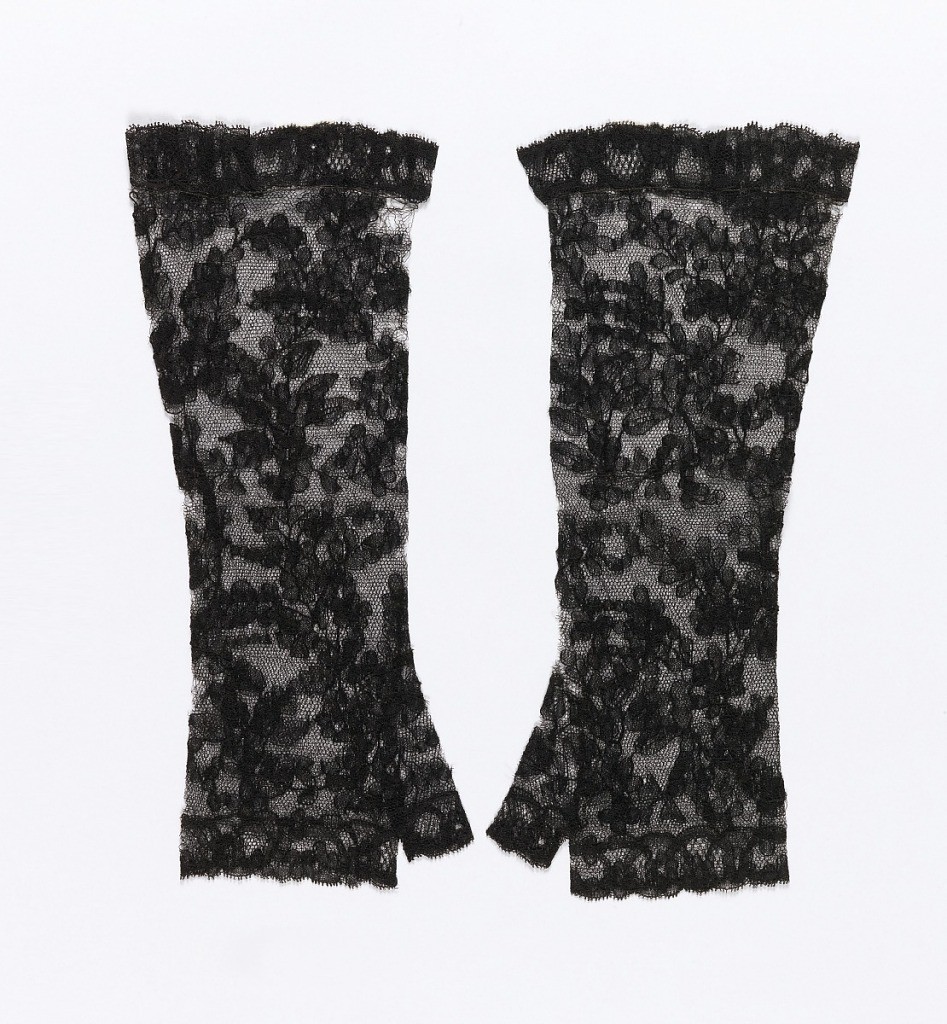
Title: Pair of mitts
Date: ca. 1840
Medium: silk Technique: bobbin lace (Chantilly style)
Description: Pair of black mitts showing a flowering vine design.